Question: I just started working on my second Rails project and am having some trouble with something that seems pretty basic. I am completely confounded though.
I've set up two models, User and Profile. A Profile belongs_to a User and the User has_one Profile.
I am setting up the edit form for a Profile right now and cannot get past this. The edit form loads correctly and inserts the data in the database but when I submit the form I get the following error
'''
No route matches {:action=>"show", :controller=>"profiles", :format=>nil, :id=>#<Profile id: 7, user_id: 7, content: "Fill this in", created_at: "2015-01-08 19:08:22", updated_at: "2015-01-08 19:08:22", title: "fooobar", department: "one bar", school: "dsadsa", education: "two bar", academic_focus: "my bar is broken", website: "who bar is bokrbne">} missing required keys: [:id]
'''
My models look like this
'''
Class User < ActiveRecord::Base
has_one :profile, :class_name => 'Profile', :foreign_key => 'user_id'
attr_accessor :remember_token
end
class Profile < ActiveRecord::Base
belongs_to :user, :class_name => "User", :foreign_key => 'user_id'
attr_accessor :id
validates :content, presence: true, length: {maximum: 5000}
validates :user_id, presence: true
end
'''
This is the form. I've tried various ways of adding a url: parameter to form_for but had no luck.
'''
<%= form_for @profile do |f| %>
<%= f.label :title, class: 'col-lg-3 control-label' %>
<%= f.text_field :title, class: 'form-control' %>
<%= f.label :department, class: 'col-lg-3 control-label' %>
<%= f.text_field :department, class: 'form-control' %>
<%= f.label :school, class: 'col-lg-3 control-label' %>
<%= f.text_field :school, class: 'form-control' %>
<%= f.label :education, class: 'col-lg-3 control-label' %>
<%= f.text_field :education, class: 'form-control' %>
<%= f.label :academic_focus, class: 'col-lg-3 control-label' %>
<%= f.text_field :academic_focus, class: 'form-control' %>
<%= f.label :website, class: 'col-lg-3 control-label' %>
<div class="col-lg-8">
<%= f.text_field :website, class: 'form-control' %>
<%= f.hidden_field :id %>
<%= f.submit "Save changes", class: "btn btn-primary" %>
<% end %><!-- End of Form -->
'''
Finally, here is the controller I am using.
'''
class ProfilesController < ApplicationController
include ApplicationHelper
def index
# @profiles = Profile.limit(5)
@profiles = Profile.limit(15)
end
def show
@profile = Profile.find(params[:id])
end
def new
end
def create
@profile = Profile.new(profile_params)
if @profile.save
#successful save
flash[:success] = "Look at that. Ur Profile was ssaved"
redirect_to @profile
else
#unsuccesful
render 'new'
end
end
def edit
@user = current_user
@profile = Profile.find(@user.id)
end
def update
@profile = Profile.find(params[:id])
if @profile.update_attributes!(profile_params)
flash[:notice] = 'The User is successfully updated!'
redirect_to edit_profile_path
else
flash[:error] = @profile.errors.full_messages[0]
redirect_to edit_user_path
end
end
def view
@profile = Profile.find(params[:id])
end
private
def profile_params
params.require(:profile).permit(:id, :user_id, :content, :title, :department, :school, :education, :academic_focus, :website)
end
end
'''
It is weird because I am using pretty much the exact same code I use for editing/creating users, but it isn't working. I figure it has something to do with relationship in the database.
Any insight would be much appreciated.
Thanks.
EDIT #1
Here's a photo of what happens when I submit the form

EDIT #2
If that image is too small here is a better one
<URL>
EDIT #3
I changed the form_for arguments to
'''
<%= form_for @profile, url: profile_update_path(@profile) do |f| %>
'''
Now when the form is submitted I get this error
'''
undefined method 'profile_update_path' for #<#<Class:0x007fe1ae0e5618>:0x007fe1aca90458>
'''
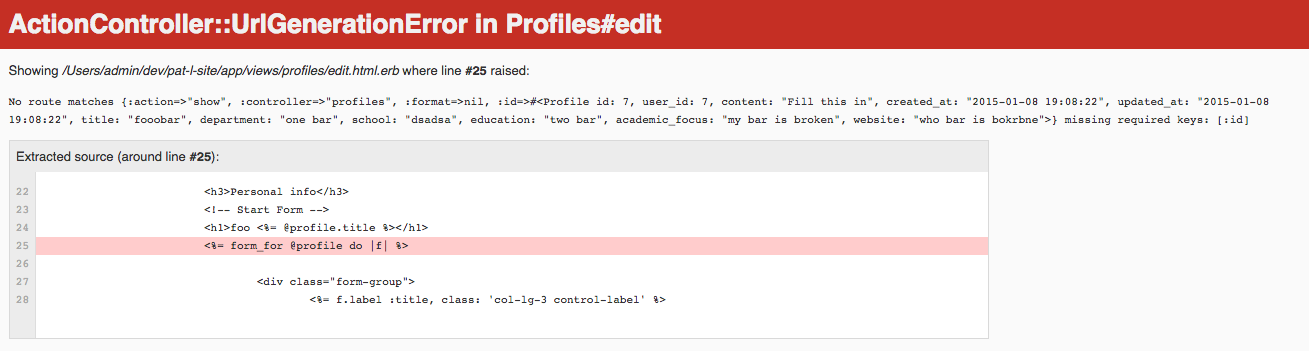
Answer: Remove the attr_accessor :id statement, it's likely interfering with the ActiveRecord default accessors in some way.